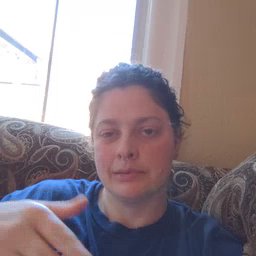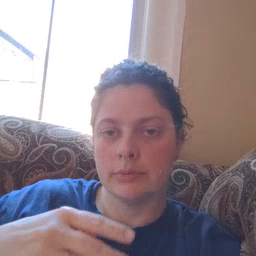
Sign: scissors